Question: I've been looking into this for a while now.
I'm trying to put a gray image over a cup

Currently i'm stretching an uiimageview with a grey background to the amount the slider has gone.
'''
-(void) sliderChanged:(CGFloat) value{
drinksView.grayArea.frame = CGRectMake( 0 , -value ,372 ,value);
'''
I know this is very dirty ,not what i want...
. The image of the cup just has a transparant background
Does anybody have an idea of how to achieve this ? i'm a noob with masks and many tutorials have led me nowhere and i don't even know if it's possible.
P.S: drawing a path around the cup is not possible because the cup image can change to a glass
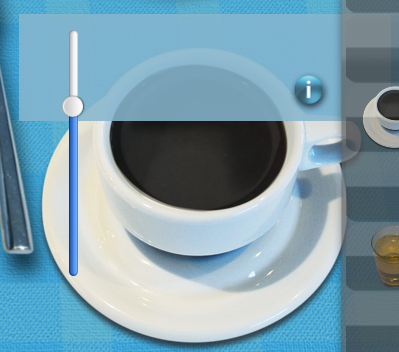
Answer: The easiest way I can think of is to use a masked CALayer. This is what you need to do:
1. Instead of using a UIImageView, use a CALayer with gray background as your overlay. Your sliderChanged: method would remain untouched, except that drinksView.grayArea would be a layer instead of a view.
2. So far the effect will be exactly the same as before. Now, you need to set the grayArea's mask. Do the following: CALayer * maskLayer = [CALayer new];
maskLayer.contents = myCupImage.CGImage;
grayArea.mask = maskLayer;
3. I think by default the layer will stretch the content as the scale is changed. We don't want that. You can fix this by setting the layer's contentsGravity to, say, kCAGravityTop.
That should do what you want.
One caveat: I'm not quite sure how masks cope with changing content gravity. If you have issues on that front, you can fixed it by adding a container layer:
1. Set a fixed frame for grayArea (equal to the size of the cup image).
2. Instead of adding grayArea directly, introduce a container layer for it: CALayer * container = [CALayer new];
container.masksToBounds = YES;
[container addSublayer:grayArea];
[drinksView.layer addSublayer:container];
3. In your sliderChanged:, change the frame of container instead of the grayArea.
Hope this works.